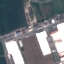
Land use / land cover: Industrial